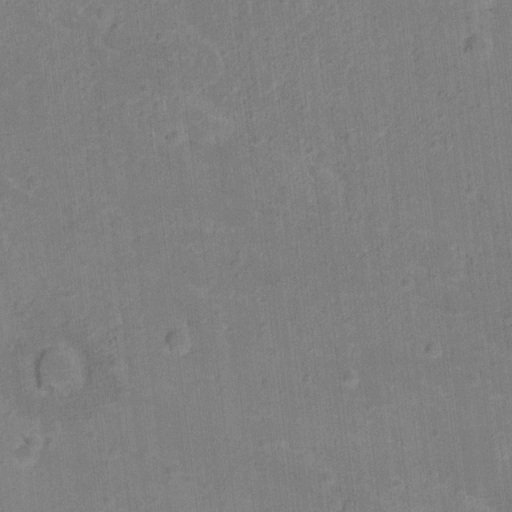
Classes present: Background